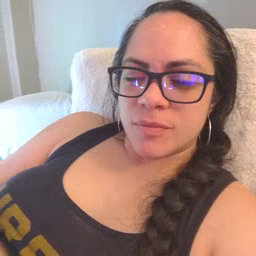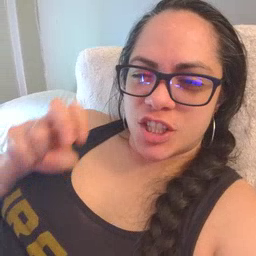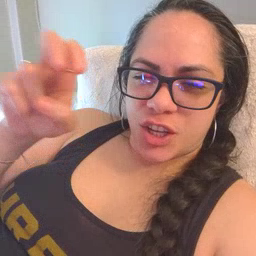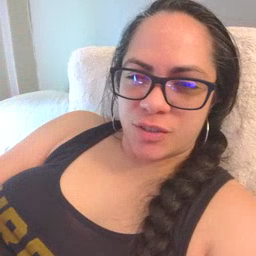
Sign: stairs